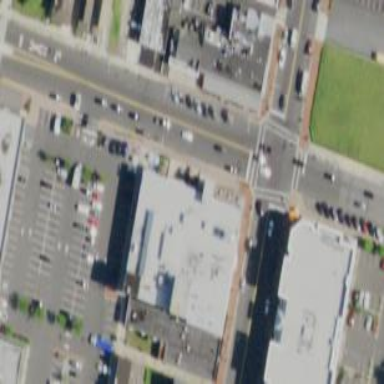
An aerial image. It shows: Building.